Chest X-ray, AP view. Patient: 45 years old, sex M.
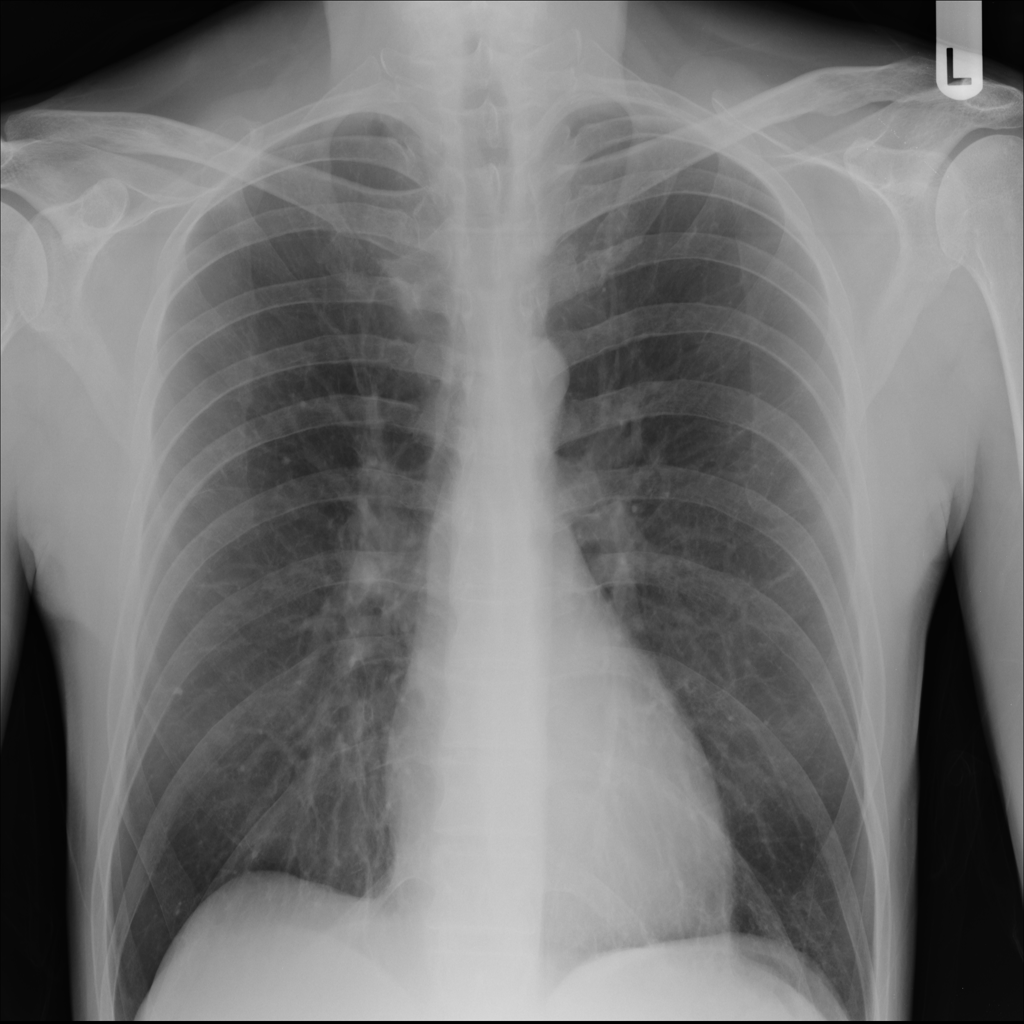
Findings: No Finding